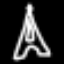
Label: The Eiffel Tower